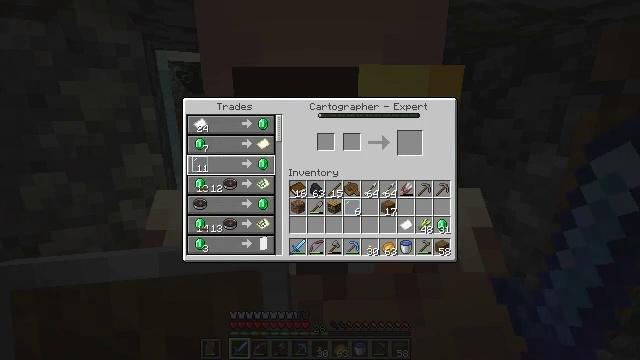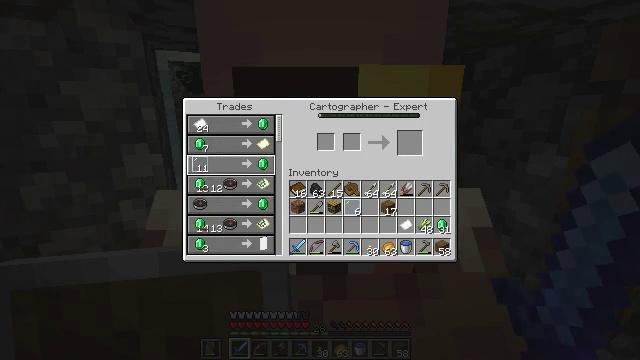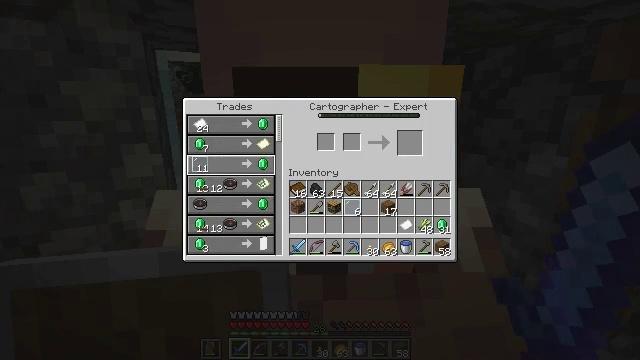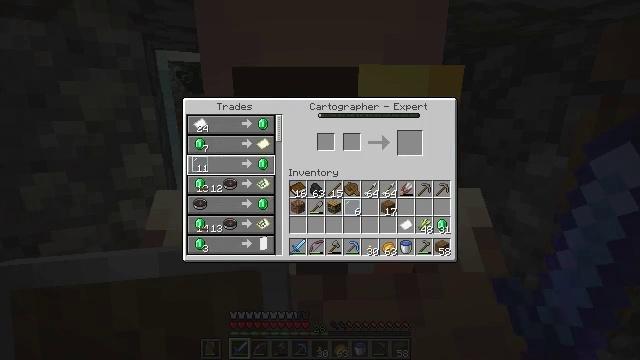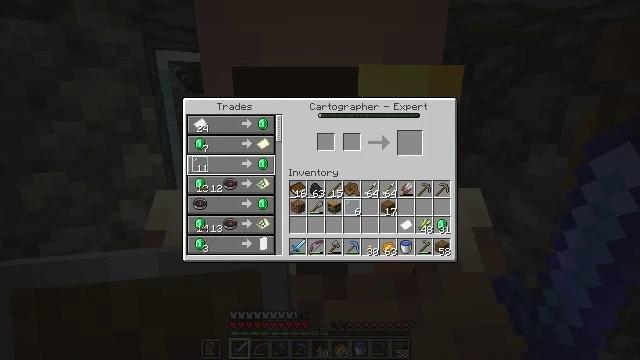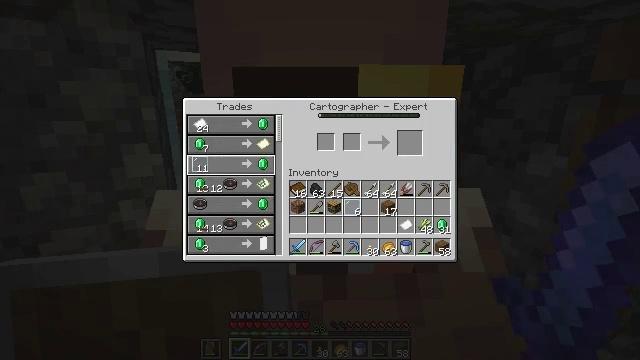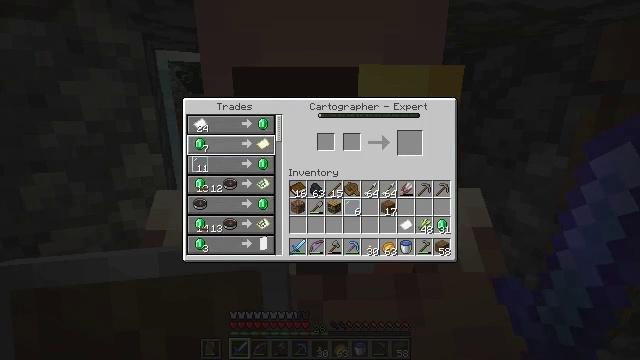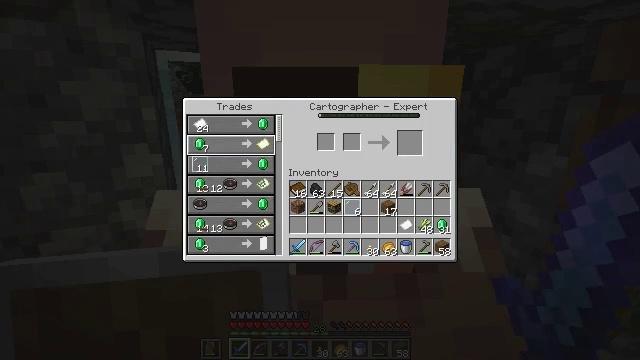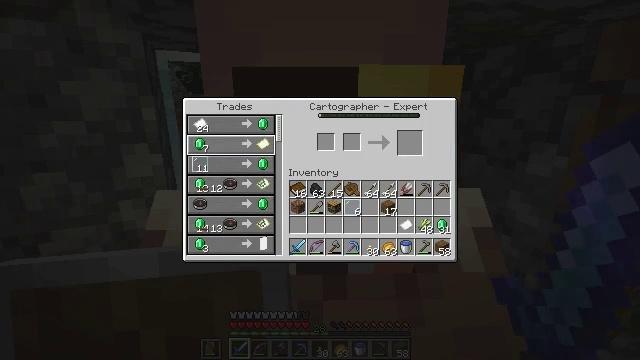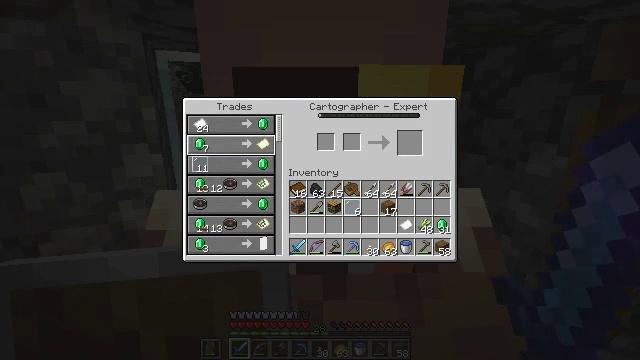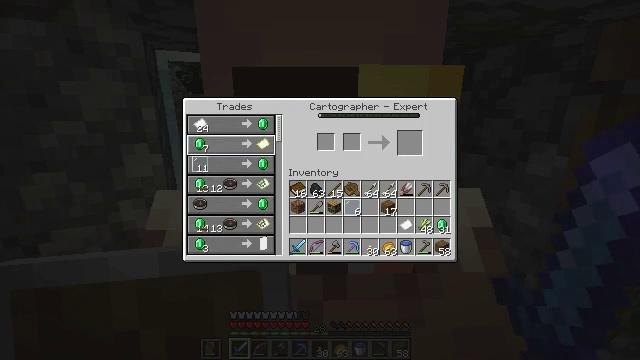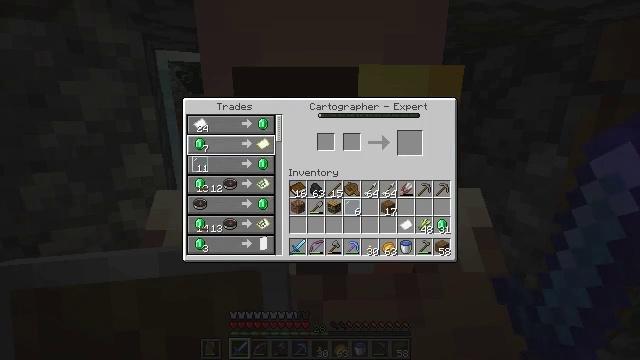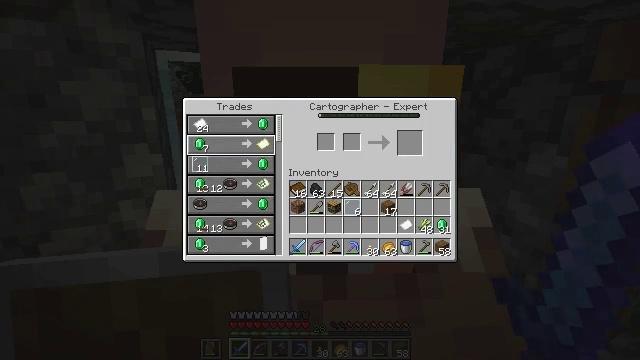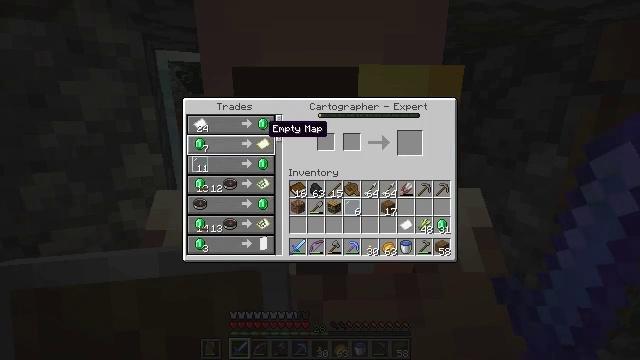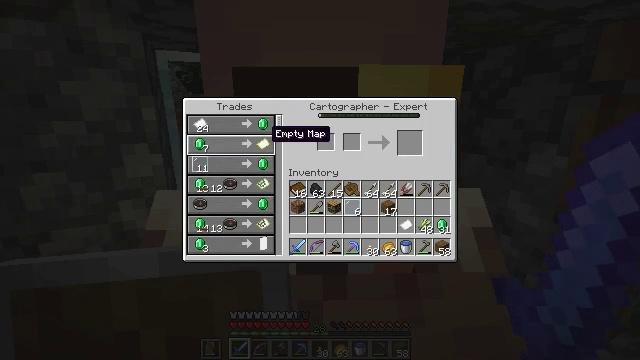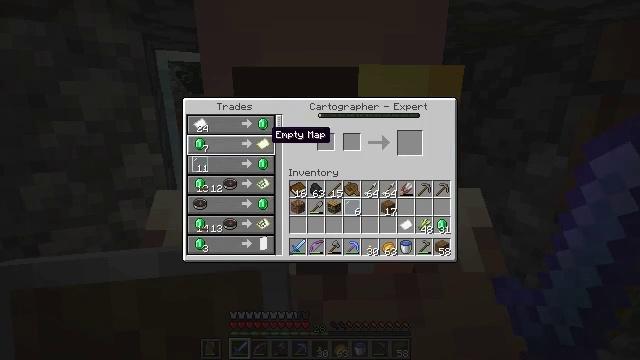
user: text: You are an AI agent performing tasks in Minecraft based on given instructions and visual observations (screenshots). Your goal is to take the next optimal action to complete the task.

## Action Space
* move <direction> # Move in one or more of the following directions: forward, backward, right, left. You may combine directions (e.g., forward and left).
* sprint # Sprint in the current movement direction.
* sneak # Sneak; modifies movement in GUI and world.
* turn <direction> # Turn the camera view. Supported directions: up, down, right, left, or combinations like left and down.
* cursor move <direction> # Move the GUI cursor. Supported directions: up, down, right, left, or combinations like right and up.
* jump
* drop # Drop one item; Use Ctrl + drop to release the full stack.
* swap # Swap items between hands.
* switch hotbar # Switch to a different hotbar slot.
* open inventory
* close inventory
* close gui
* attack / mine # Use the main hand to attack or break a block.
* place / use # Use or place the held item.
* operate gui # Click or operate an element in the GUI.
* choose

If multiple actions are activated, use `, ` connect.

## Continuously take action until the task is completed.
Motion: motion action
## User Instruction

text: Collect beetroots from the field.
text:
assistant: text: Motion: no_op
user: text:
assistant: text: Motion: no_op
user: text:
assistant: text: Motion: no_op
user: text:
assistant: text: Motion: no_op
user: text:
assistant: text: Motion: no_op
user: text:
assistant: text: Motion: cursor move up
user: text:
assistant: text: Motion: no_op
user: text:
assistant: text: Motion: no_op
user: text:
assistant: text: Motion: no_op
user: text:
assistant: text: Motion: no_op
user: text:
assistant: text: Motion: no_op
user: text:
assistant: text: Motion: cursor move right
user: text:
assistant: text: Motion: cursor move right
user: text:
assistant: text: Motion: no_op
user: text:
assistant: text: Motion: no_op
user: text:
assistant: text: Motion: no_op
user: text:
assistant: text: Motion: no_op
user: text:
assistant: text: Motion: no_op
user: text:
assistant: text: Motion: no_op
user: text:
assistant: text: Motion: cursor move right and up
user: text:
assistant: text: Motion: no_op
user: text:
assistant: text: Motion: cursor move left
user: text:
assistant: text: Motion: cursor move left
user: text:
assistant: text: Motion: no_op
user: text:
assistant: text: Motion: no_op
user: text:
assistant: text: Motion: no_op
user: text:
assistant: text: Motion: no_op
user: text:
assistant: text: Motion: no_op
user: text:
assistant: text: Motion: no_op
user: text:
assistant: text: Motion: no_op